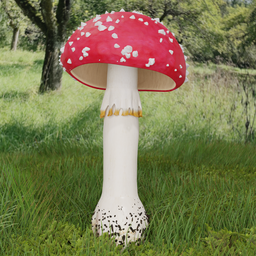
Label: nature